Question: I'm trying to create a form in JS that takes a low and high temp and creates an output that looks
like this graphic:
The problem I keep running into is that when I hit submit the second time, it repeats everything twice. So if I enter is 30,40 the first time, and 60,80 the second. It would display:
30,40
30,40
60,80
The problem just gets worse as you enter more data.
'''
'use strict';
// Reference to where the output goes:
var output = document.getElementById('output');
// Create a new object:
var todays_date = new Date();
var day = todays_date.getDate();
var month = todays_date.getMonth() + 1;
var year = todays_date.getFullYear();
var temps_data_low = [];
var temps_data_high = [];
var temp_data_msg = "";
var sum_low = 0;
var sum_high = 0;
temp_data_msg += "Date" + ' ' + "Low Temperature" + ' ' + "High Temperature" + '<br>';
function call() {
'use strict';
var LowTemperature = parseFloat(document.getElementById('LowTemperature').value);
var HighTemperature = parseFloat(document.getElementById('HighTemperature').value);
console.log(LowTemperature);
console.log(HighTemperature);
temps_data_low.push(LowTemperature);
temps_data_high.push(HighTemperature);
// Update the page:
for (var i = 0, count = temps_data_low.length; i < count; i++) {
if (temps_data_low.length > 1){
day = day - 1;
}
sum_low += temps_data_low[i];
sum_high += temps_data_high[i];
temp_data_msg += month + "/" + day + "/" + year + ' ' + temps_data_low[i] + " " + temps_data_high[i] + "<br>";
}
calc(LowTemperature,HighTemperature,temp_data_msg,temps_data_low,temps_data_high,sum_low,sum_high);
}
function calc(LowTemperature,HighTemperature,temp_data_msg,temps_data_low,temps_data_high,sum_low,sum_high) {
'use strict';
if (temps_data_low.length === 1) {
temp_data_msg += "Averages " + LowTemperature + " " + HighTemperature + "<br>";
}
else {
temp_data_msg += "Averages " + (sum_low/temps_data_low.length) + " " + (sum_high/temps_data_high.length) + "<br>";
}
// Display the messsage
output.innerHTML = temp_data_msg;
return false;
}
// Initial setup:
function init() {
'use strict';
document.getElementById('theForm').onsubmit = call;
} // End of init() function.
window.onload = init;
'''
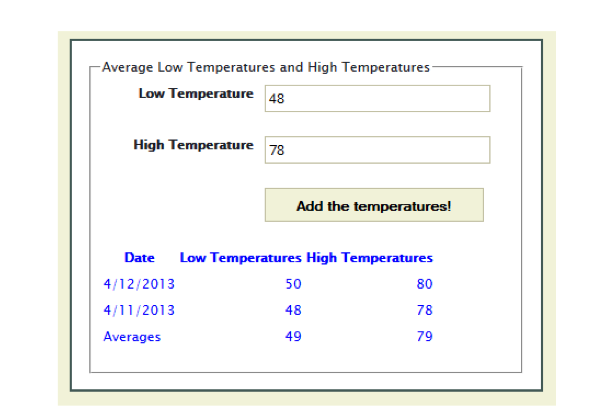
Answer: You never reset your 'temp_data_msg' variable.
So each time there is a form submission you are appending all the same data to the previous output.
You can fix it by adding 'temp_data_msg = '';' just before your 'for' loop in the 'call' function:
'''
function call() {
//omitted...
temps_data_low.push(LowTemperature);
temps_data_high.push(HighTemperature);
temp_data_msg = ''; //<----- this line
// Update the page:
for (var i = 0, count = temps_data_low.length; i < count; i++) {
//omitted...
'''
This will have the side effect of trashing your headings, so at the top of the script where you declared 'temp_data_msg' I changed it to
'''
var temp_data_header = "Date" + ' ' + "Low Temperature" + ' ' + "High Temperature" + '<br>';
'''
Then when you output the final text:
'''
output.innerHTML = temp_data_header + temp_data_msg;
'''